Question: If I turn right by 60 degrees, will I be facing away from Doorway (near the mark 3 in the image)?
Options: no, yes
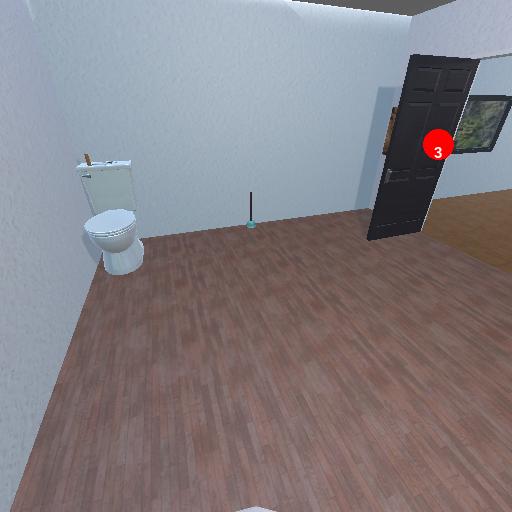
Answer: no